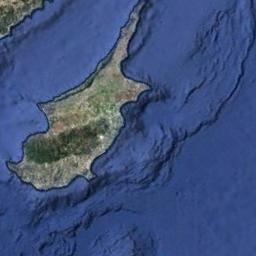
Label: island